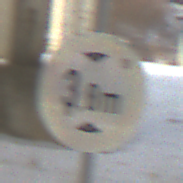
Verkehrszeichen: TatsaechlicheHoehe
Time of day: MorningAfternoon
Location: Roofed (Suburban)
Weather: PartlyCloudy
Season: Winter
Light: Natural